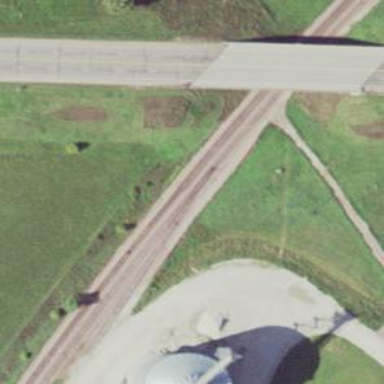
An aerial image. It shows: Railway track.